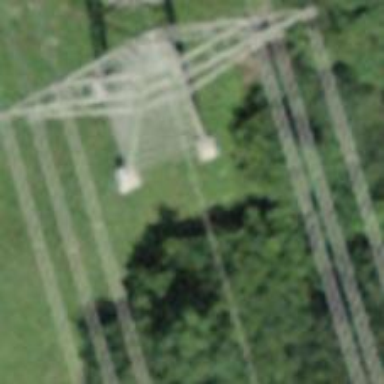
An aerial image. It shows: Power tower.